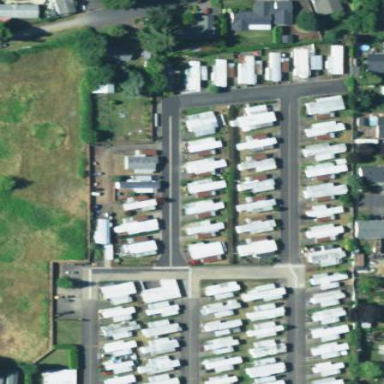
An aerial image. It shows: Residential area known as trailer park.